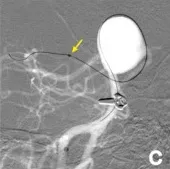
Stage 1. Microguidewire-assisted microcatheter looping technique for super-select right posterior cerebral artery.
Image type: radiology (ct)